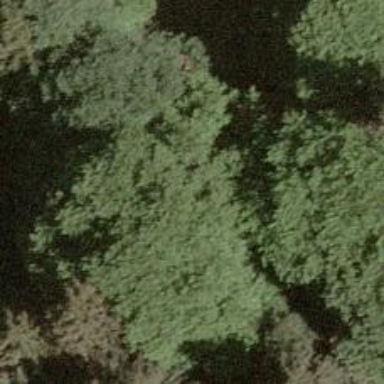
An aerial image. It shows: Beautiful tree in nature.